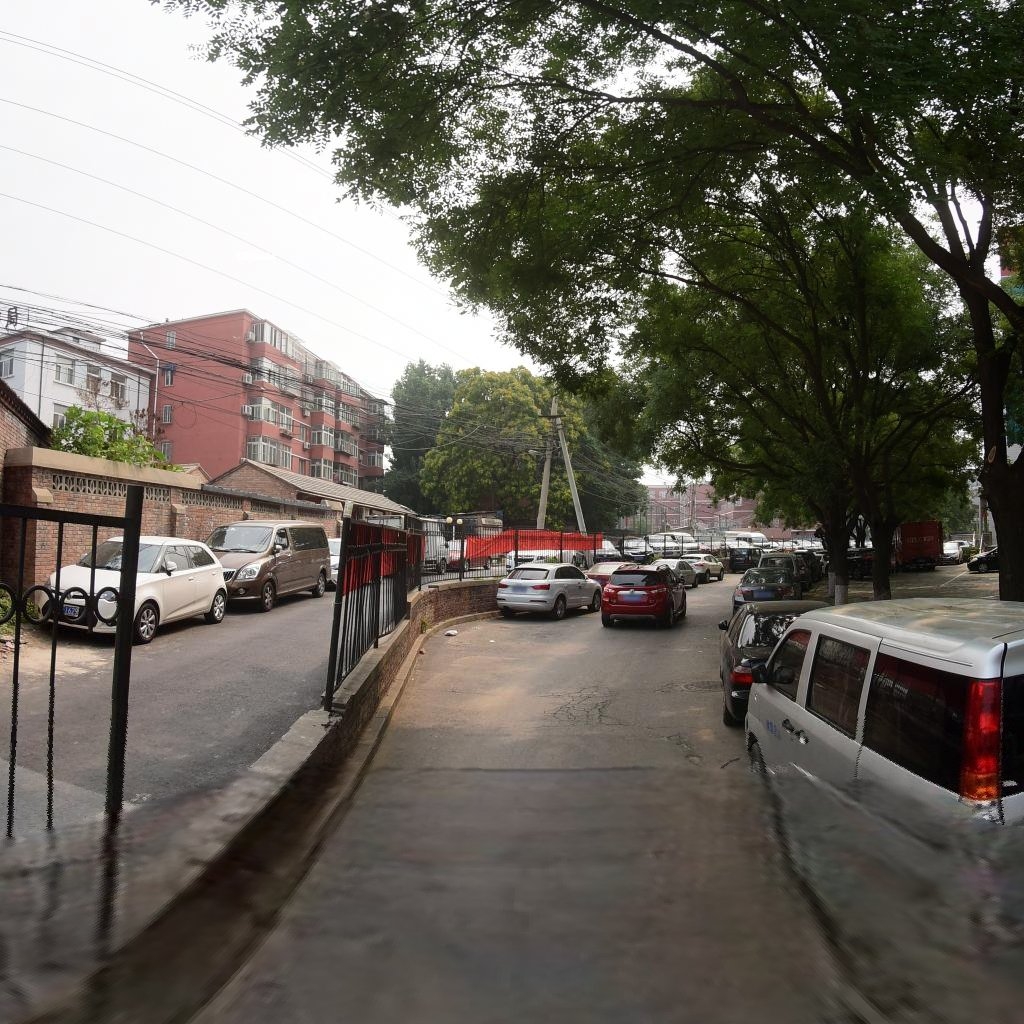
Region: Dongcheng
Road damage annotations: manhole cover, alligator crack, pothole